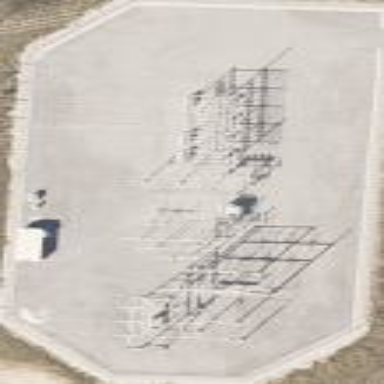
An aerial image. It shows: There is distribution substation enclosed by fence.